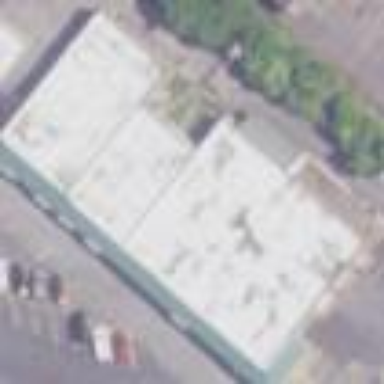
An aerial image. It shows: Commercial building.